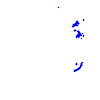
Particle: proton